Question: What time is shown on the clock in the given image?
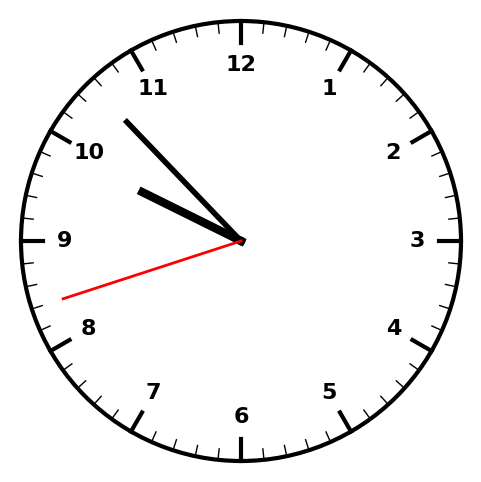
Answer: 09:52:42